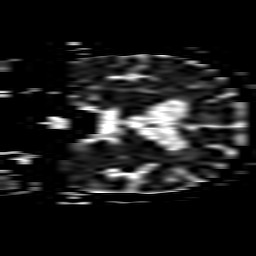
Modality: ADC
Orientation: coronal
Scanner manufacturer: philips
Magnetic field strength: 1.5 T
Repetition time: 3.189 s
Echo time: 0.06279 s